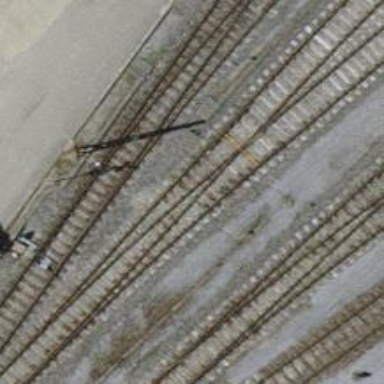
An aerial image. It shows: Railway switch.